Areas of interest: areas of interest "Comprehensive Gymnasium"
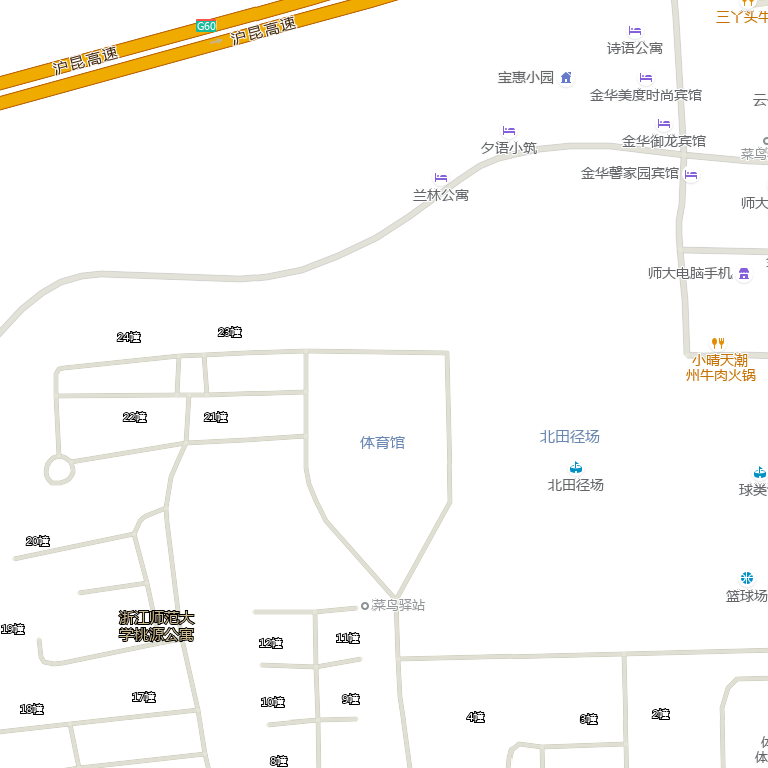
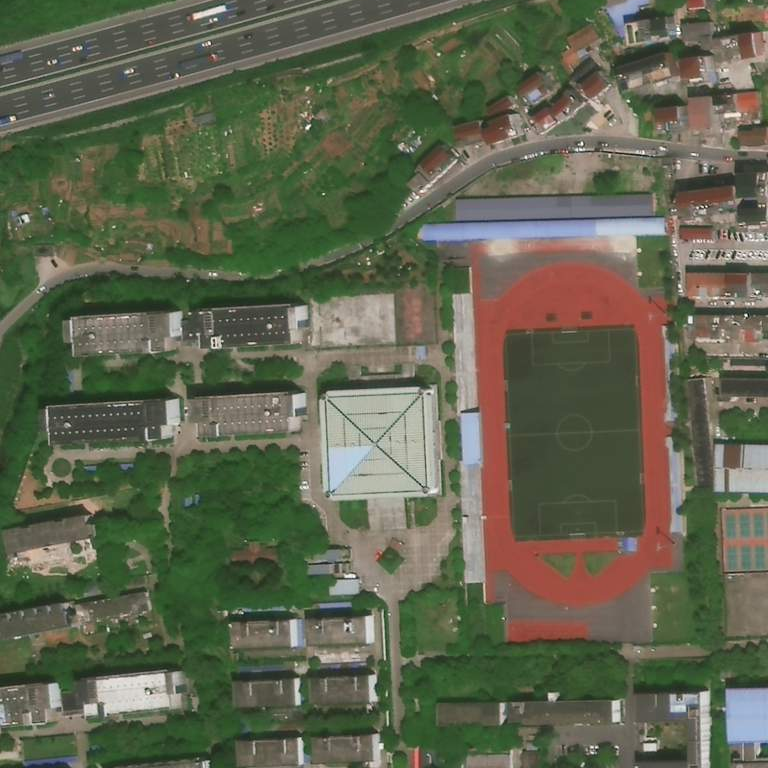